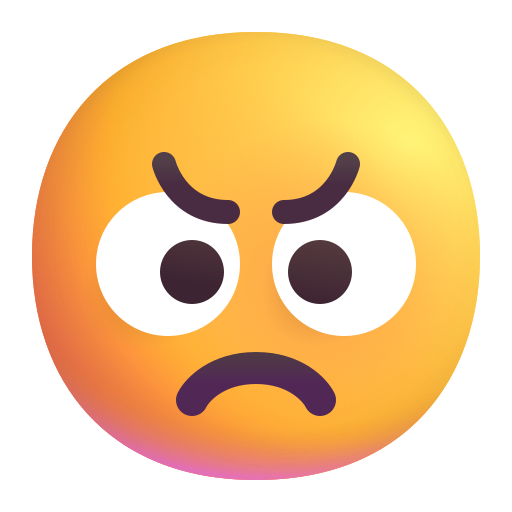
angry face color